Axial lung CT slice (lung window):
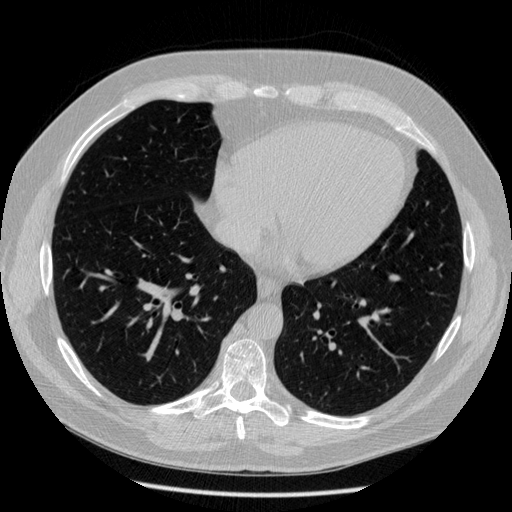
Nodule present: no